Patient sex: M
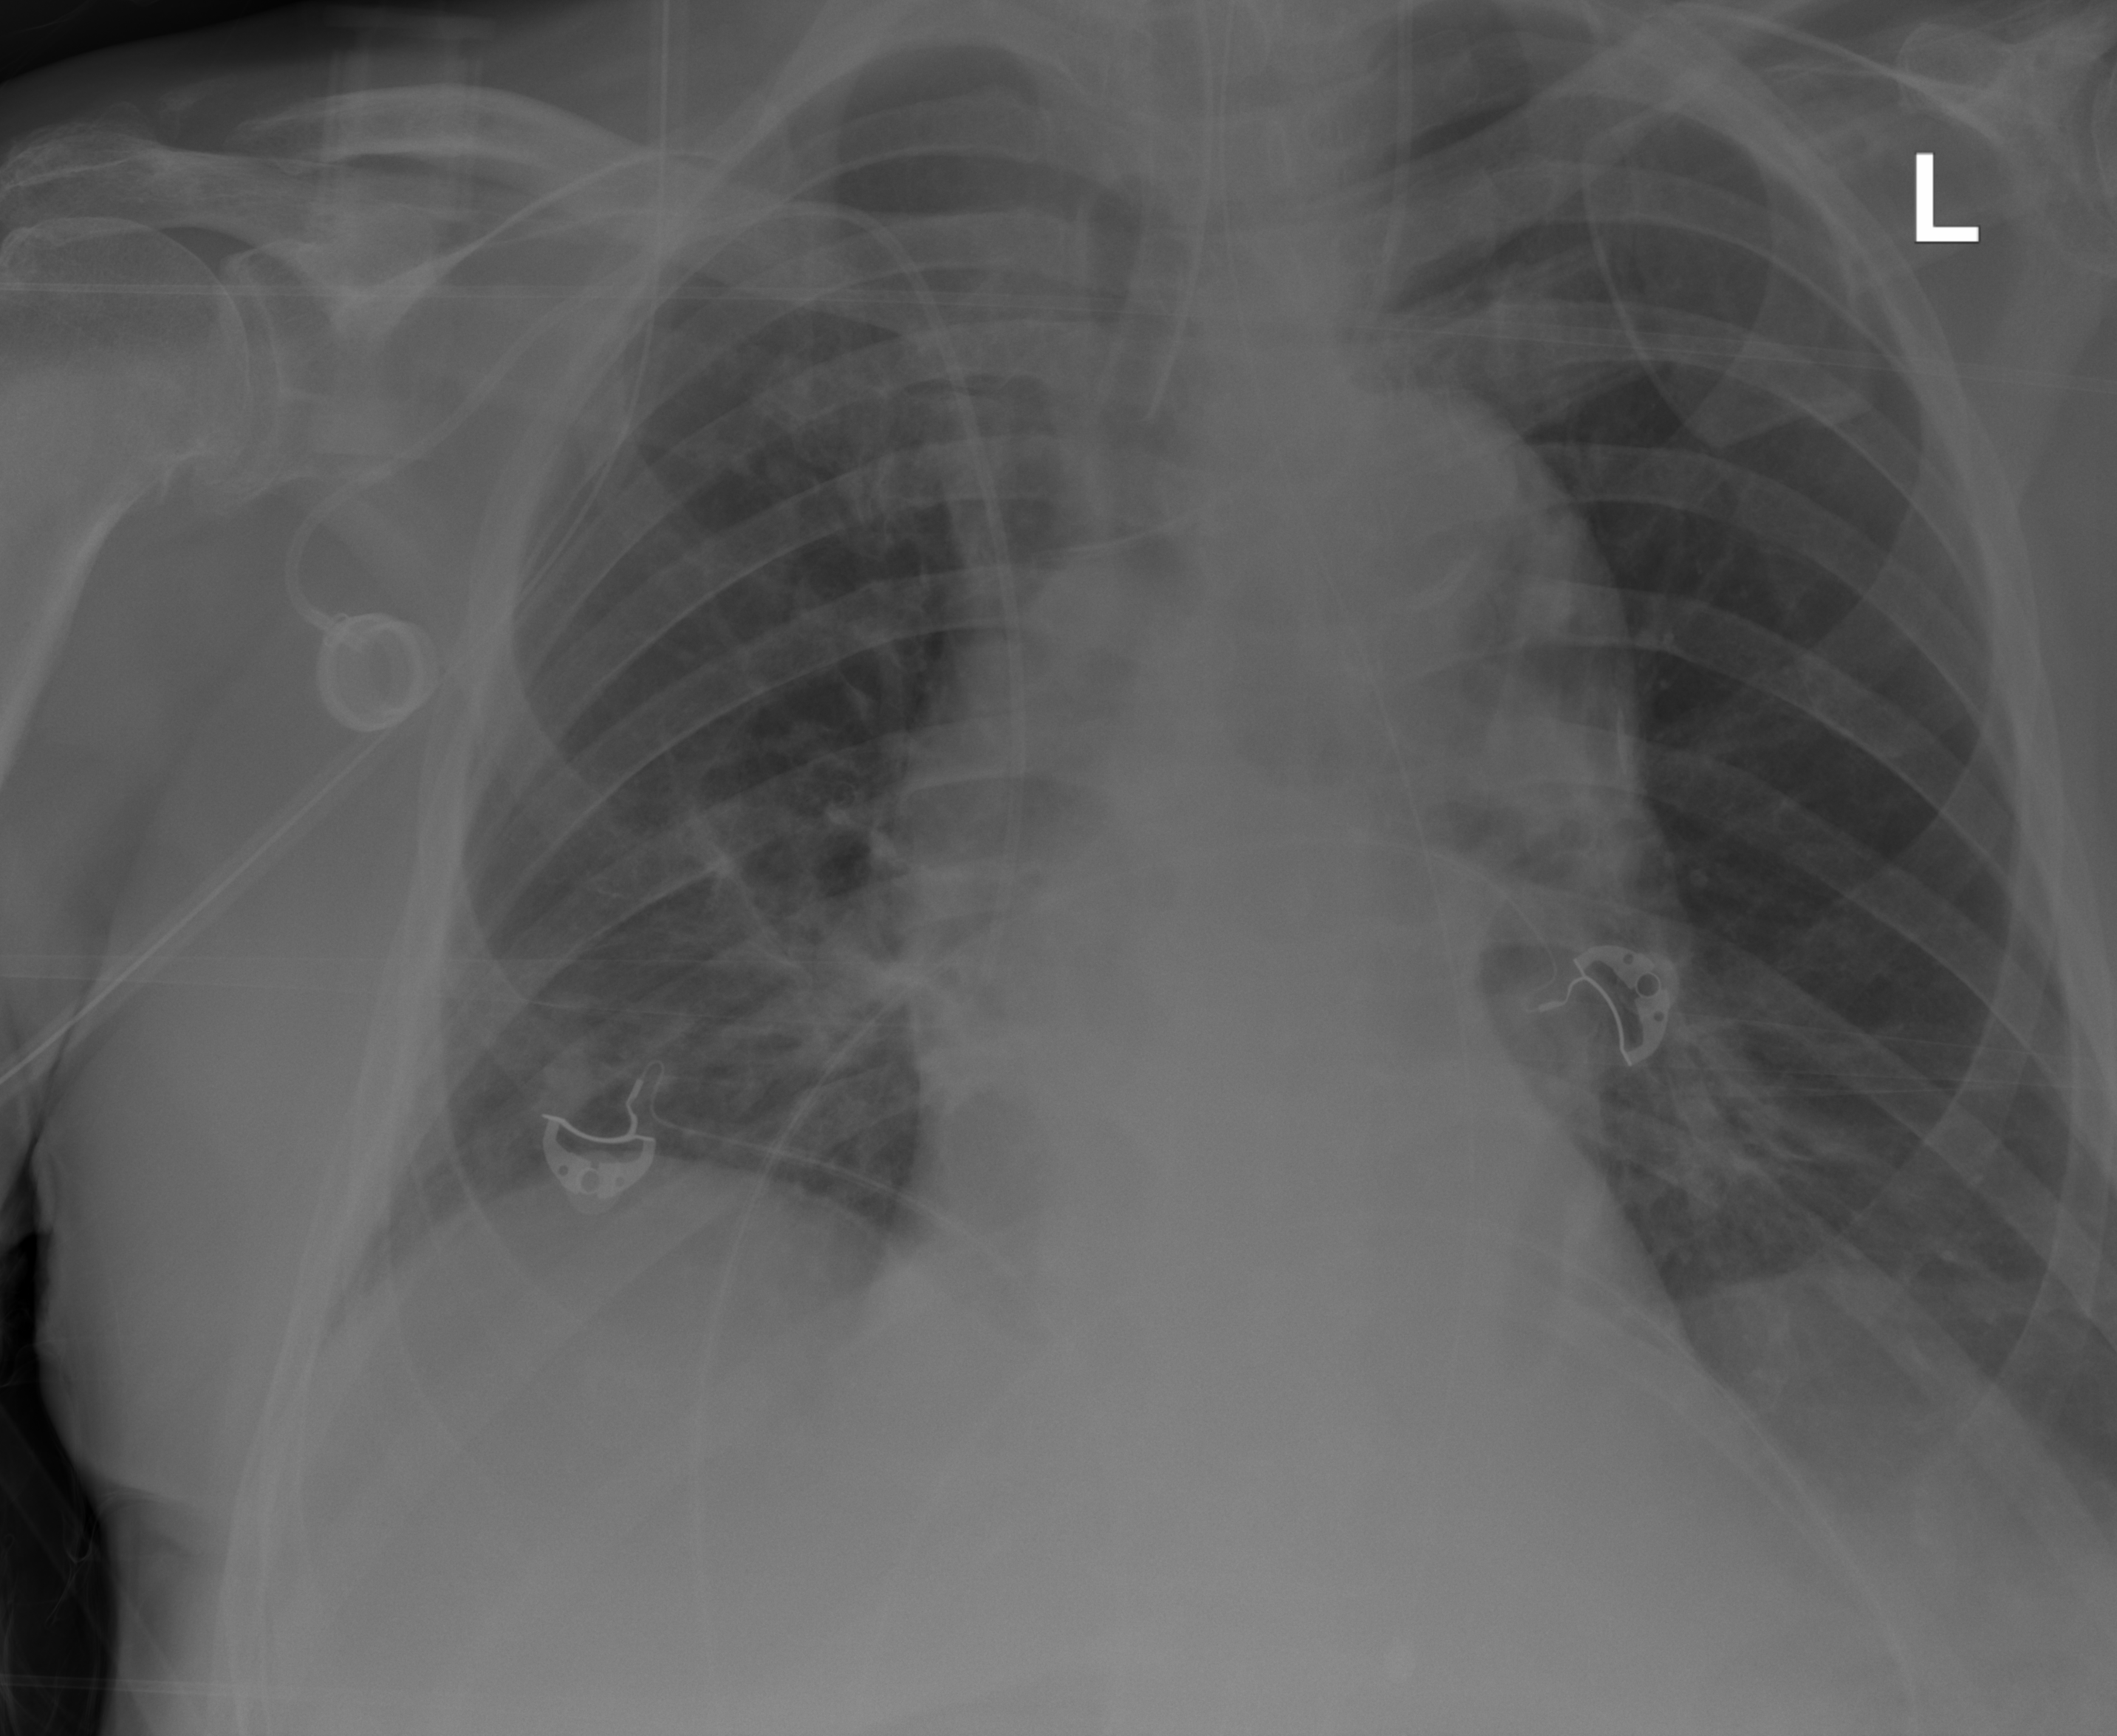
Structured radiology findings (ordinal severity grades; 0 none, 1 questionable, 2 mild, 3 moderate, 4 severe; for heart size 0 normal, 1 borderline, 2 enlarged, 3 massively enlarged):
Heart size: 1
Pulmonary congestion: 0
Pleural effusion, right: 0
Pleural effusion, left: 0
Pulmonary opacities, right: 0
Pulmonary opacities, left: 0
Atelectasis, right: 2
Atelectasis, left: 1